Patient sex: M
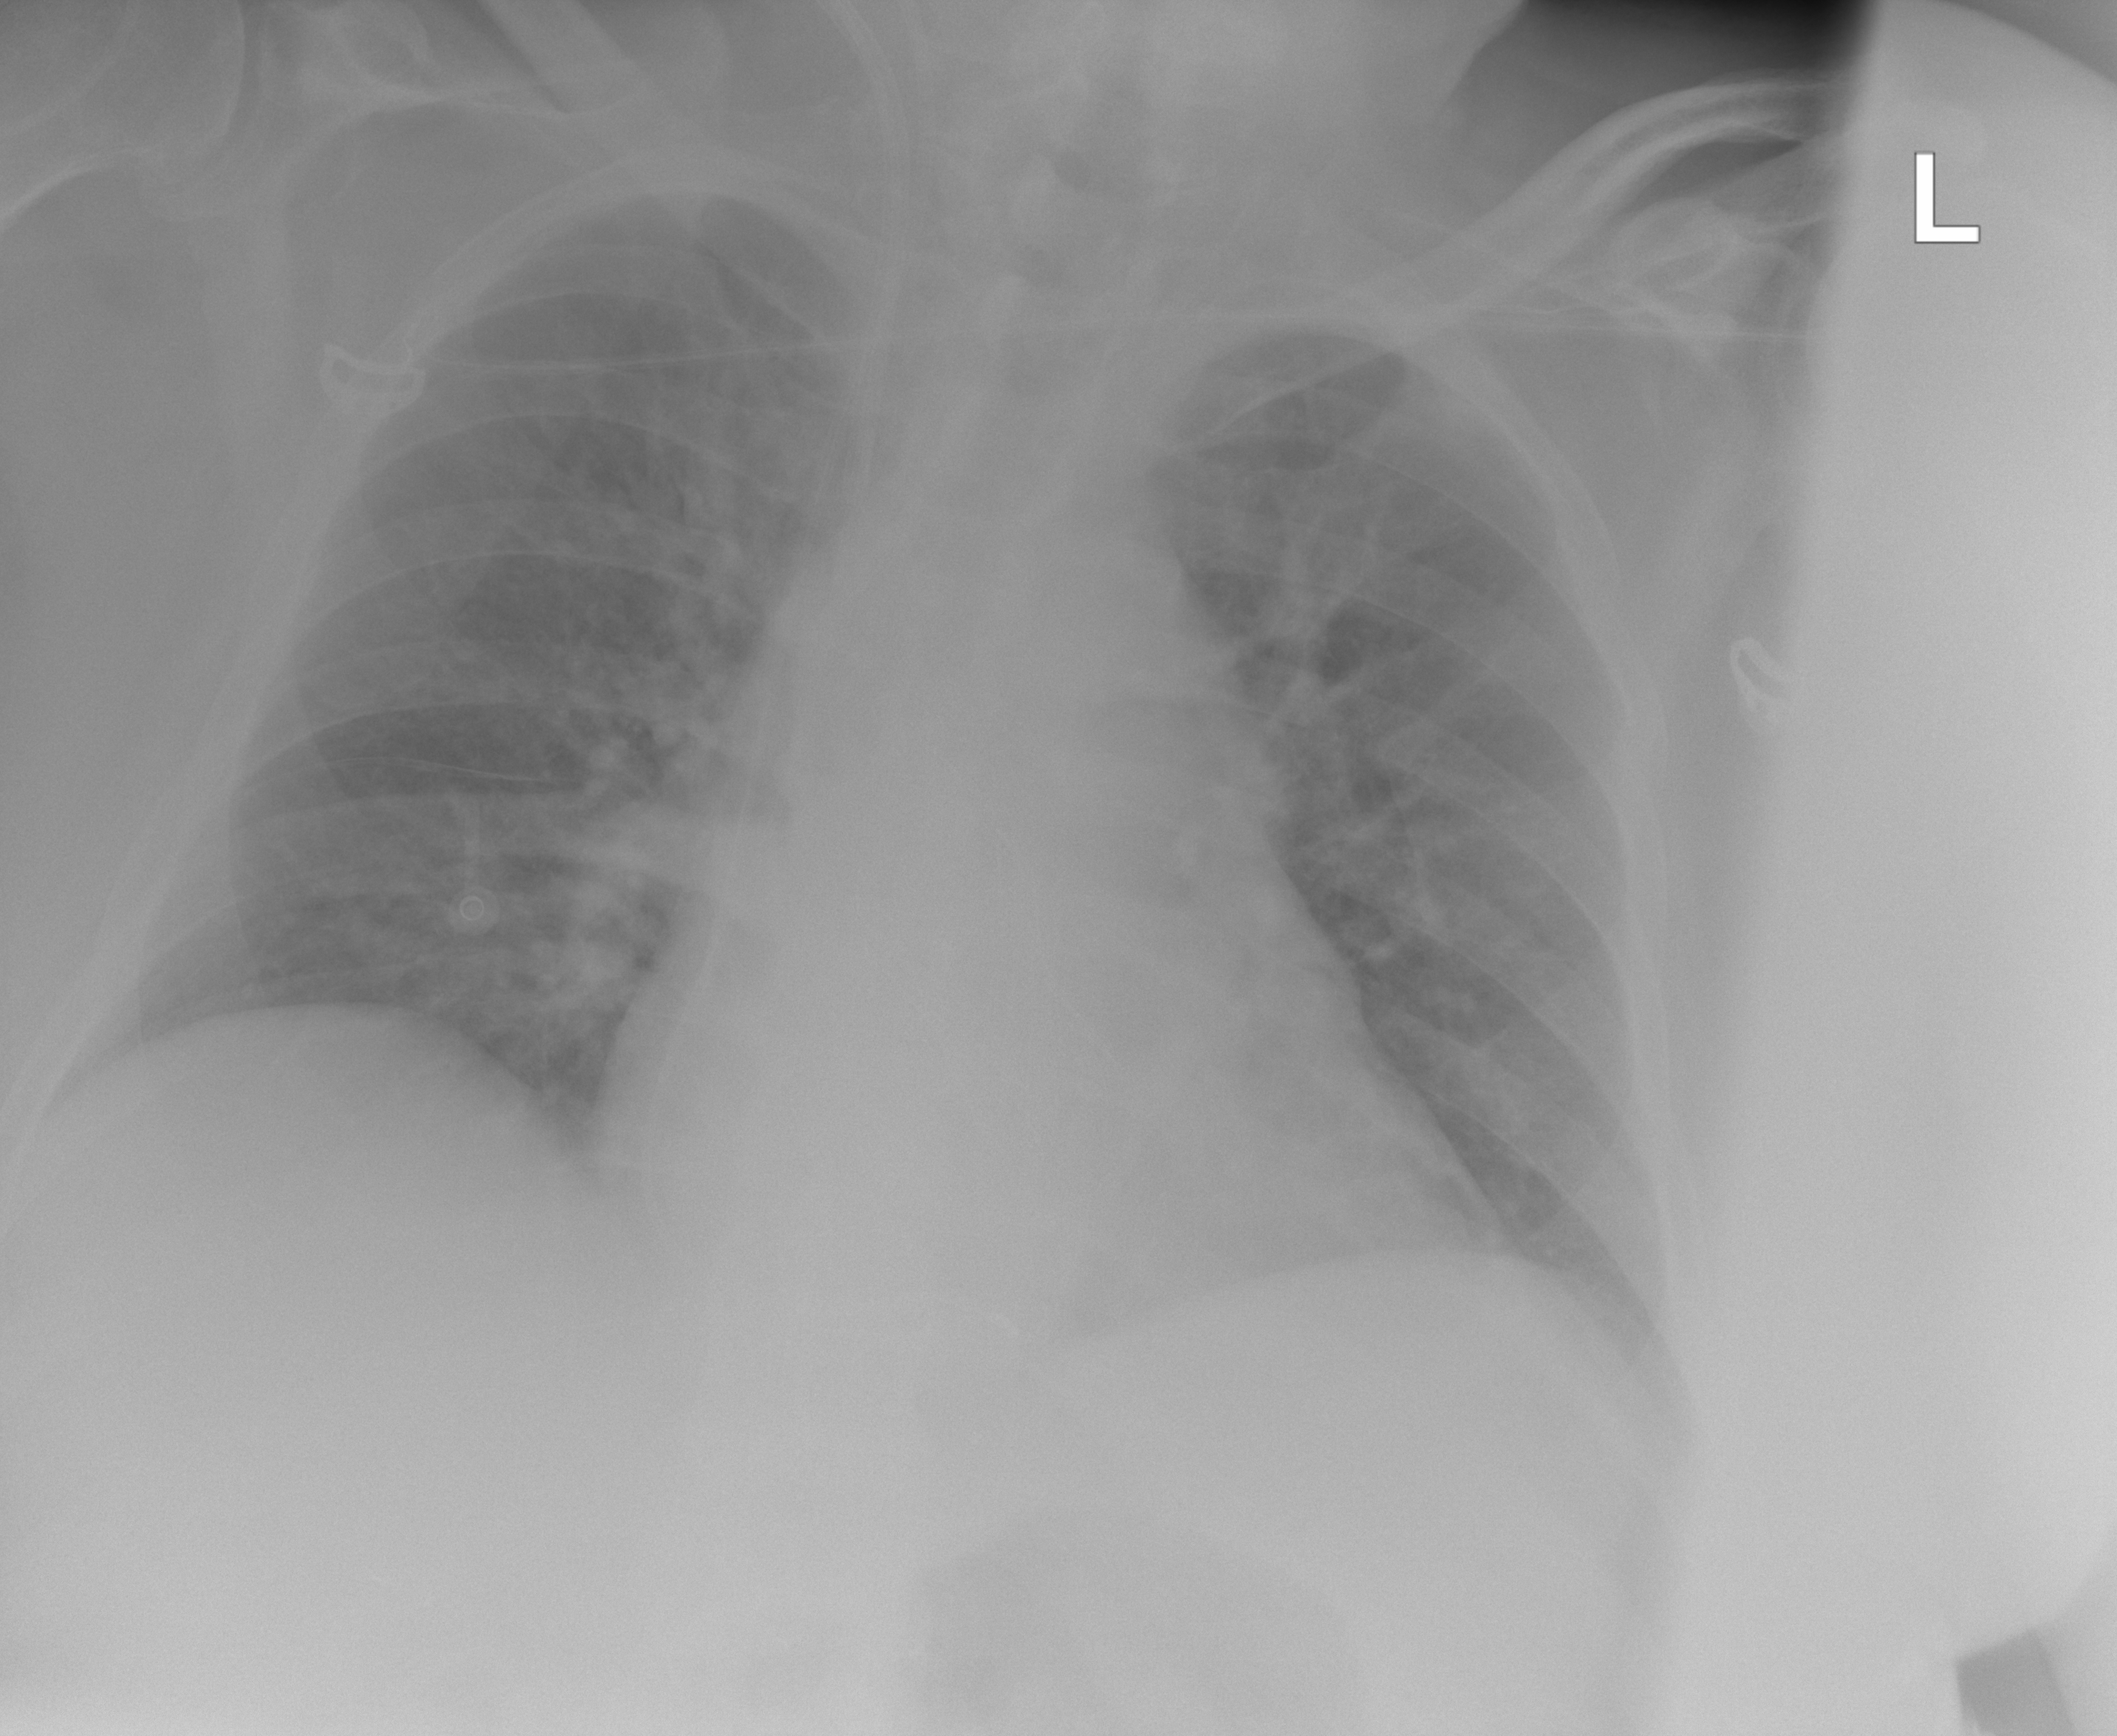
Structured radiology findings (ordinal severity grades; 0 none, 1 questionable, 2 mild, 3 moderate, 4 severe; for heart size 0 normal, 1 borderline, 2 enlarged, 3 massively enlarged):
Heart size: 2
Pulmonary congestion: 2
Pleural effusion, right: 0
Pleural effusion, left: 0
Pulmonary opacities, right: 2
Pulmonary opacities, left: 2
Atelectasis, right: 0
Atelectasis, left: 0